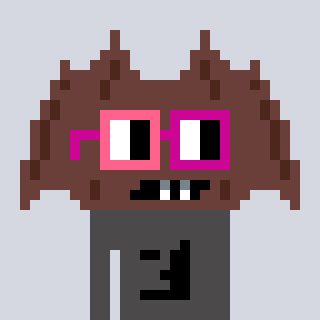
a pixel art character with square pink and red glasses, a bat-shaped head and a grayscale-colored body on a cool background